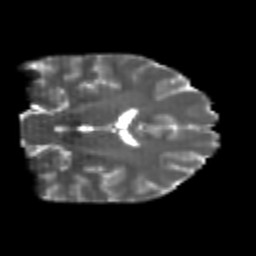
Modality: T2w
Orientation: coronal
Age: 26
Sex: female
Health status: healthy
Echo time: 0.074 s